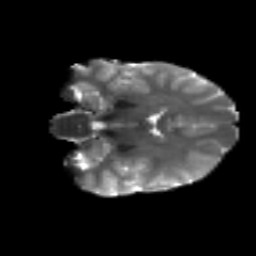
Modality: T2w
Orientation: coronal
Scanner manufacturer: siemens
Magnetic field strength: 3 T
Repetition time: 4.16 s
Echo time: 0.0806 s